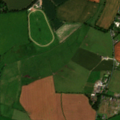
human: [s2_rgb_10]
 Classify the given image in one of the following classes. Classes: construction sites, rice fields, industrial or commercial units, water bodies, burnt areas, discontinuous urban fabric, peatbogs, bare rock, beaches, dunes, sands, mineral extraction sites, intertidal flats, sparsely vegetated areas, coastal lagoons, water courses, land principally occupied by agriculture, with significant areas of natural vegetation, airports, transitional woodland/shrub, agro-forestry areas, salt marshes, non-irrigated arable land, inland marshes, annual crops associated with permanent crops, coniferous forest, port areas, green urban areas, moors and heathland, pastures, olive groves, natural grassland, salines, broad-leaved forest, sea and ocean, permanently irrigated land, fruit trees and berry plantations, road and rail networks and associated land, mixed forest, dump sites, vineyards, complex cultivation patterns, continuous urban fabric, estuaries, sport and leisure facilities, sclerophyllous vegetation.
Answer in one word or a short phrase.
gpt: non-irrigated arable land, pastures